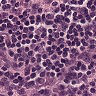
Metastatic tissue present: no